Interaction volume radius: 5 \u00c5
Interaction volume height: 35 \u00c5
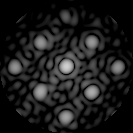
Disorder parameter: 0.1505